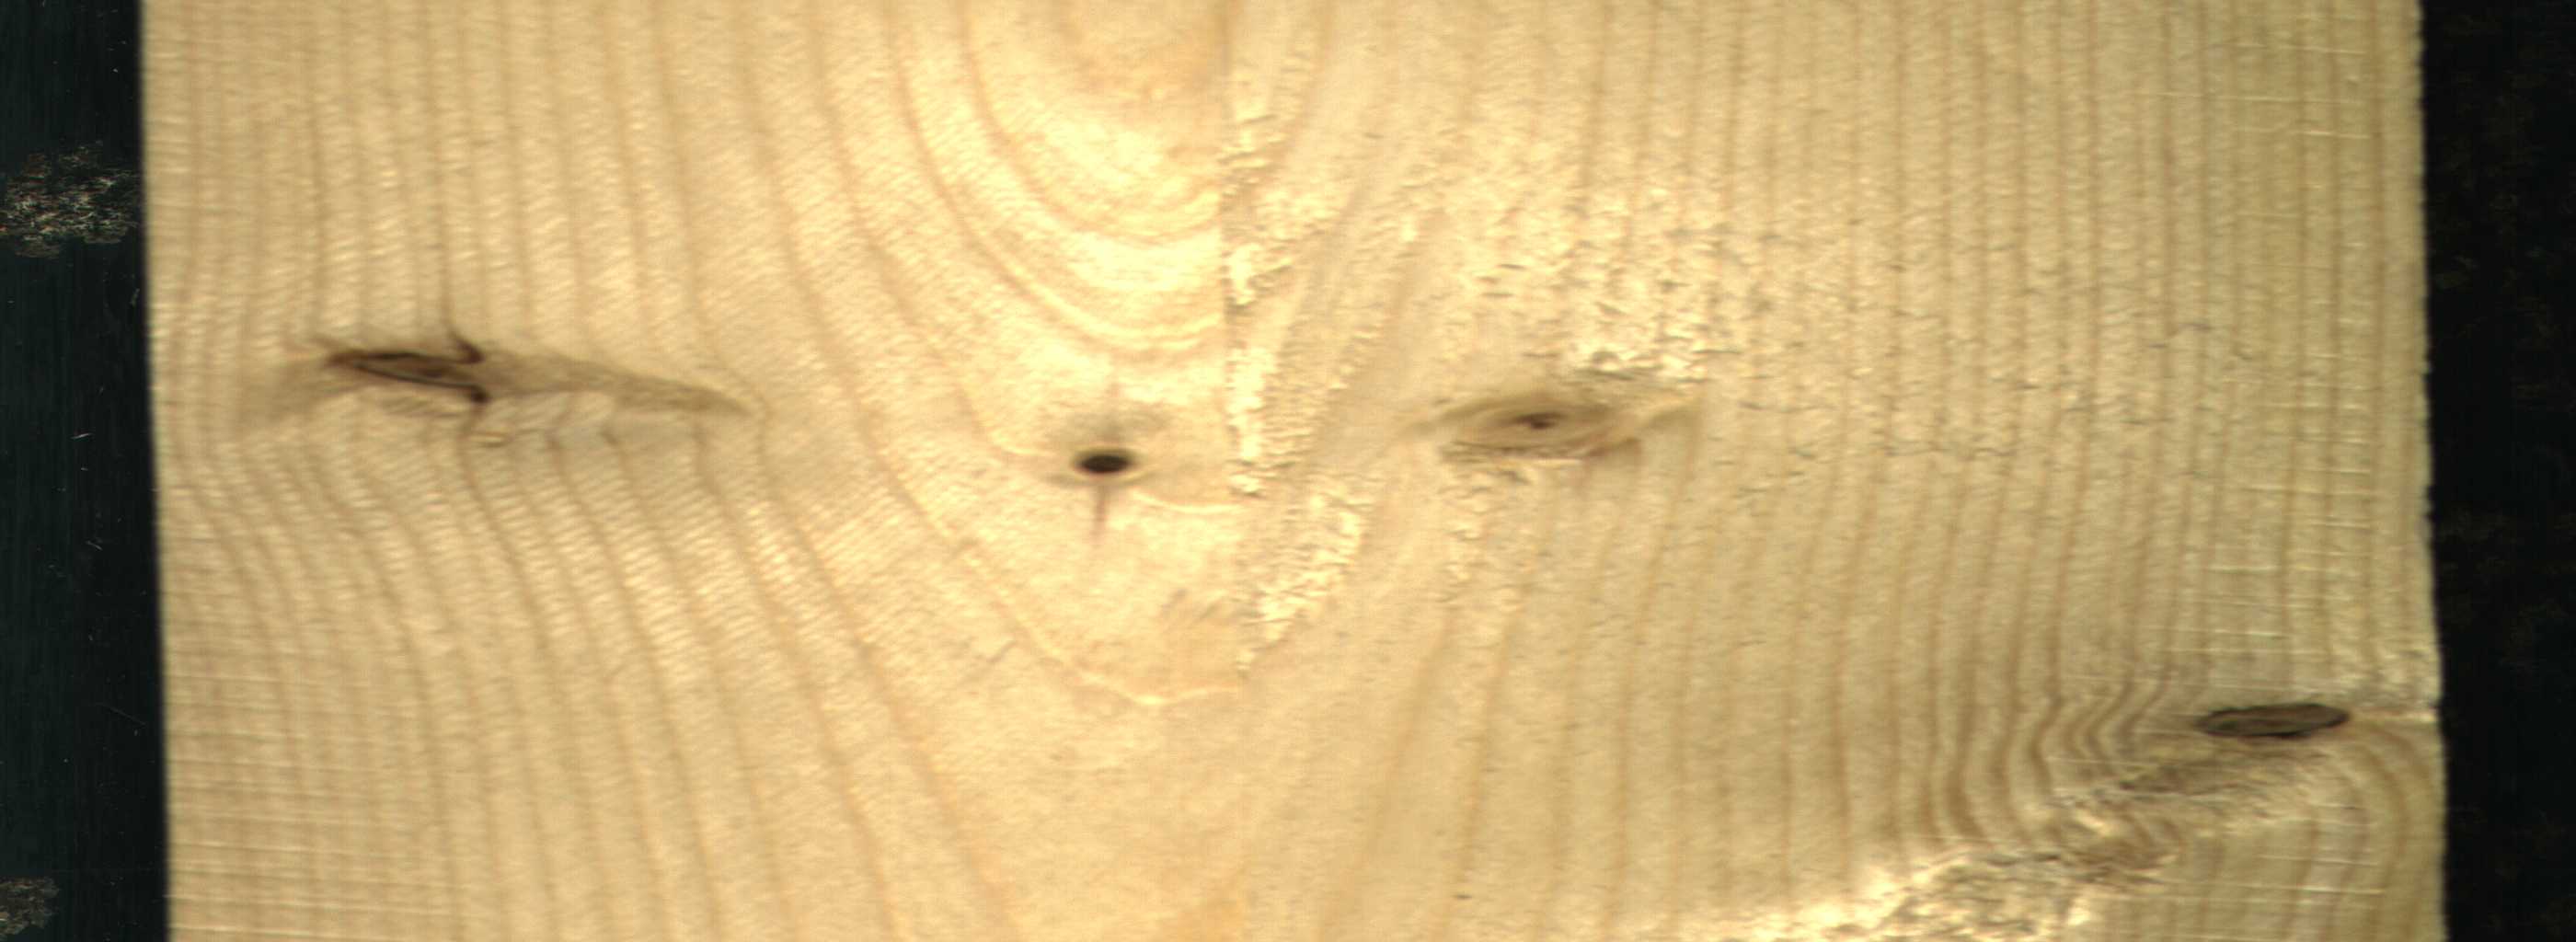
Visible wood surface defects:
Dead_Knot
Dead_Knot
Dead_Knot
Live_Knot